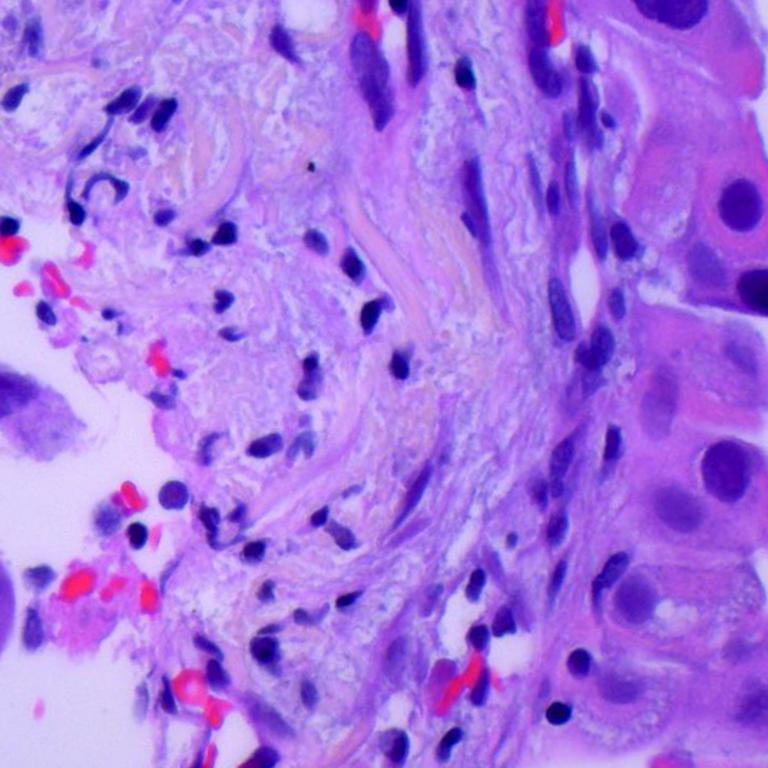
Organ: lung
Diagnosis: adenocarcinomas